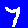
Digit: 7